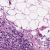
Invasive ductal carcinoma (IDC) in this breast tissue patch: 1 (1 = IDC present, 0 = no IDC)